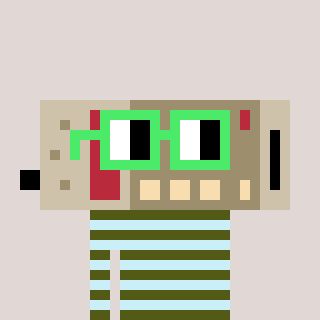
a pixel art character with square light green glasses, a cordless phone-shaped head and a cold-colored body on a warm background